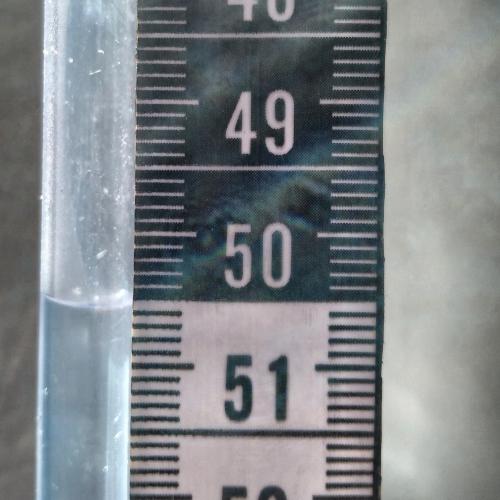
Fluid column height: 50.5 cm